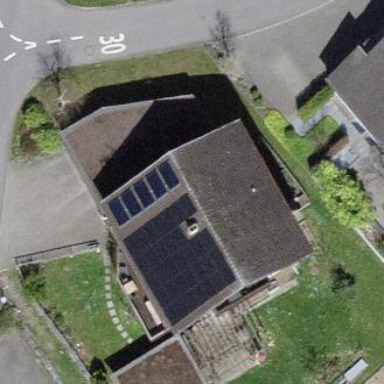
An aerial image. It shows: Solar power generator.